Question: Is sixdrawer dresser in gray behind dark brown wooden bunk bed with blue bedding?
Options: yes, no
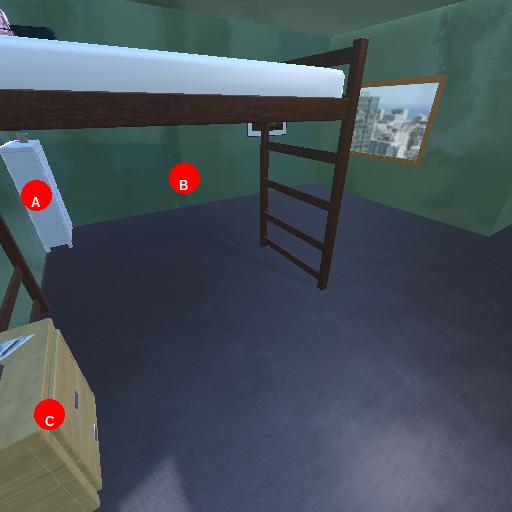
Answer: yes